Interaction volume radius: 5 \u00c5
Interaction volume height: 20 \u00c5
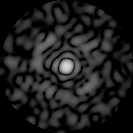
Disorder parameter: 0.8086